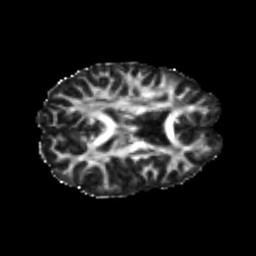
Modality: FA
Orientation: axial
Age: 21
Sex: female
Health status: healthy
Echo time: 0.074 s